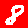
Digit: 8